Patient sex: M
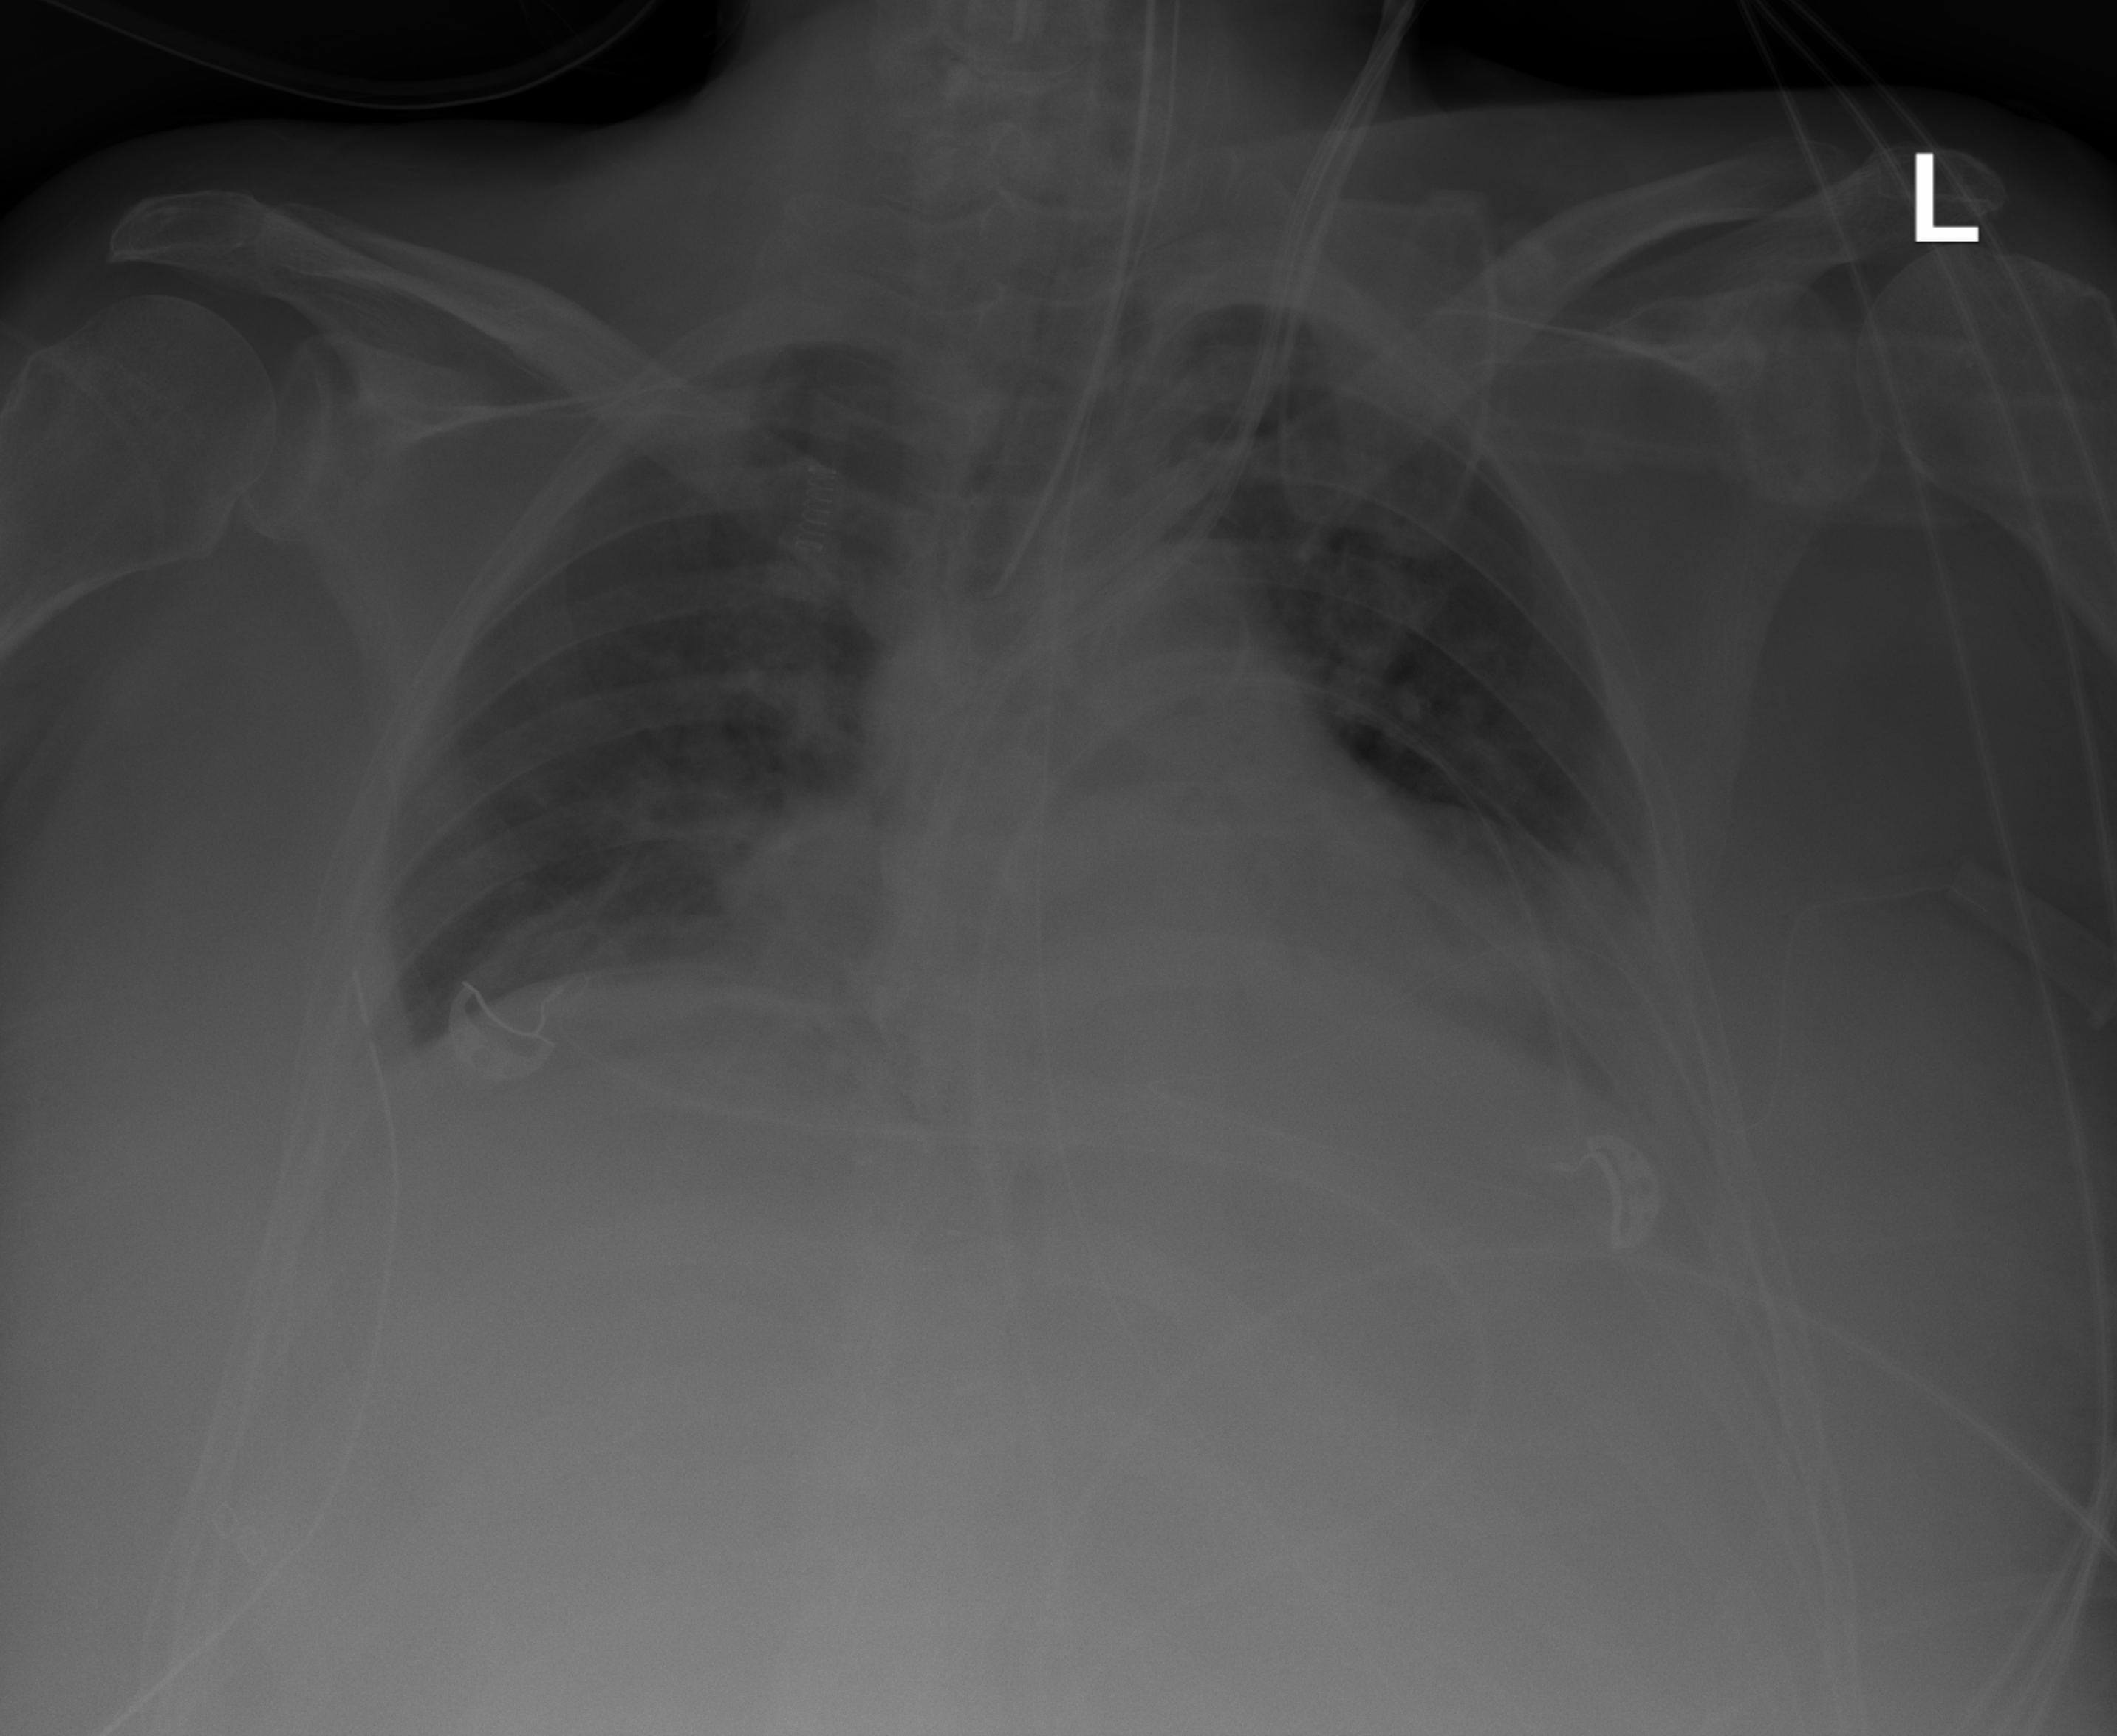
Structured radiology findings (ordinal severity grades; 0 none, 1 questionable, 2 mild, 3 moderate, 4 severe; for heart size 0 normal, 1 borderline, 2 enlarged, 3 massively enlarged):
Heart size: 2
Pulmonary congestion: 0
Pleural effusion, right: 0
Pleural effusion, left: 1
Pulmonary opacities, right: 0
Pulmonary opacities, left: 0
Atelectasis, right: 2
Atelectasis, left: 0